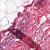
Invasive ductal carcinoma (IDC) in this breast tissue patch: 0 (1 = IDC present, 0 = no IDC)